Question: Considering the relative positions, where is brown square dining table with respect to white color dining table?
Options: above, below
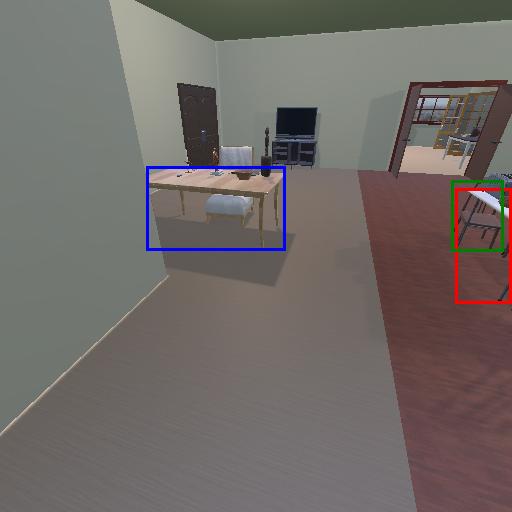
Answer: above